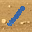
Label: 1